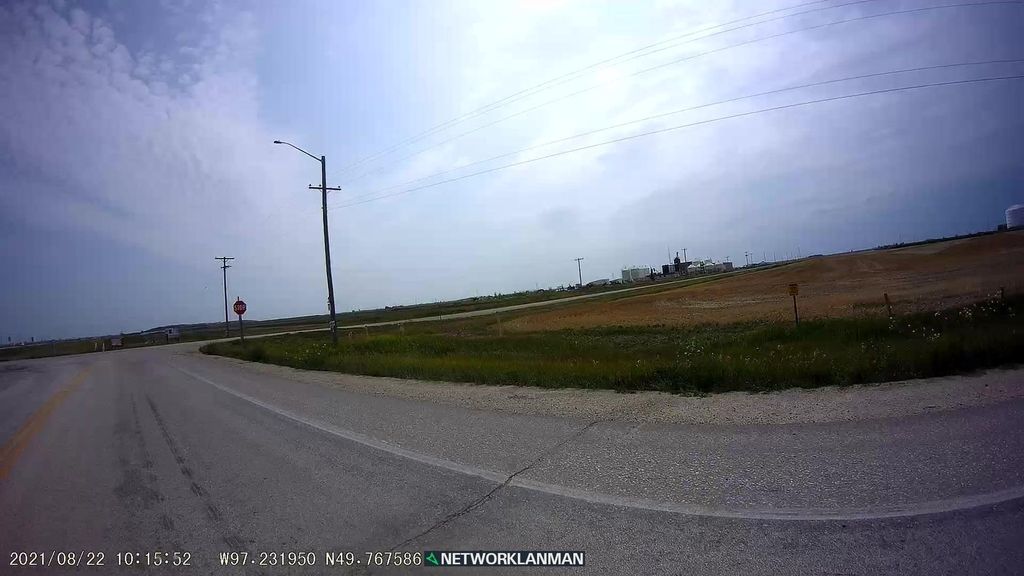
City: winnipeg